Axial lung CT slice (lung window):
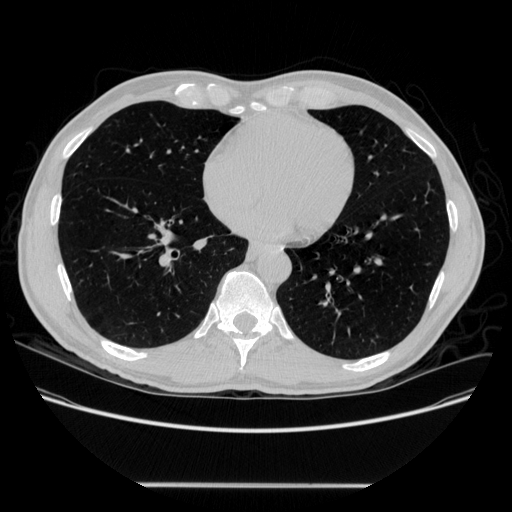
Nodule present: no